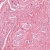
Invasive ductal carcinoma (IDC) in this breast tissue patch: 0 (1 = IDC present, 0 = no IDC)